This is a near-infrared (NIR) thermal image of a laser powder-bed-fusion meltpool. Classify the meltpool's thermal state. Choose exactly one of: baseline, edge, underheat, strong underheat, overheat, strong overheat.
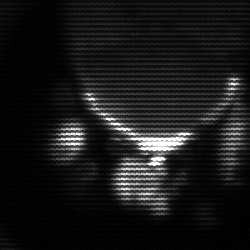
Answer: baseline